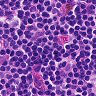
Metastatic tissue present: no